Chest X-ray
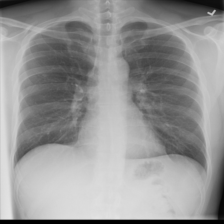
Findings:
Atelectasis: negative
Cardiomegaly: negative
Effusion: negative
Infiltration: negative
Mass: negative
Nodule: negative
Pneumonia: negative
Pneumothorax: negative
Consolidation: negative
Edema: negative
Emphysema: negative
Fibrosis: negative
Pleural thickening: negative
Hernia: negative